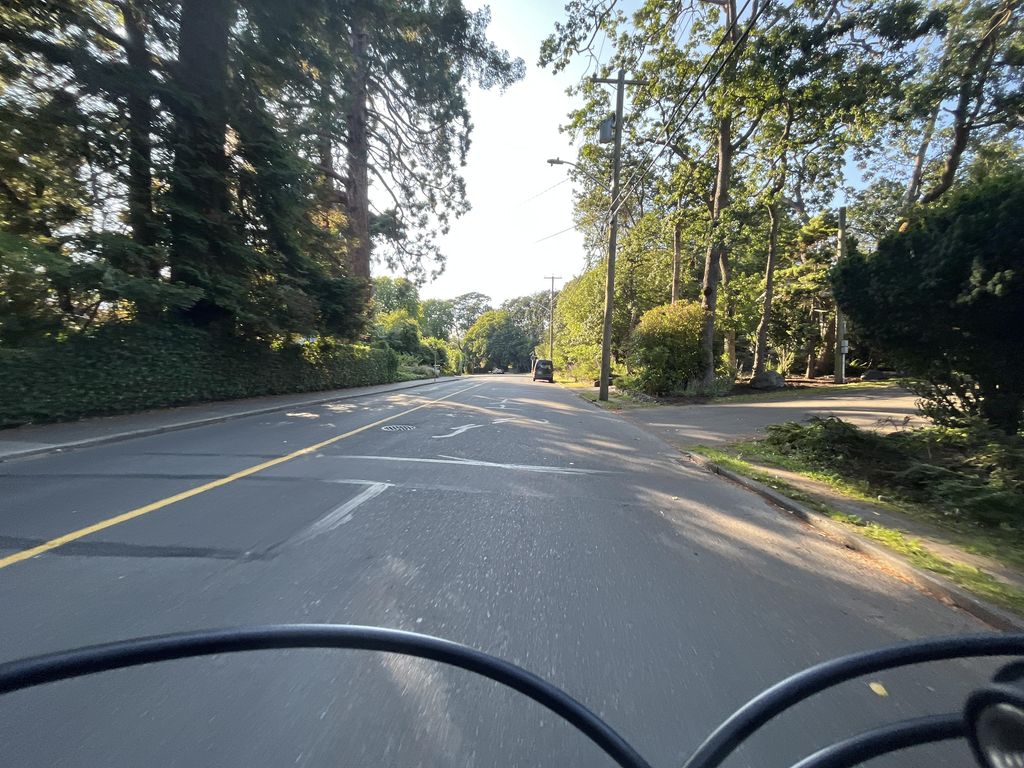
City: victoria